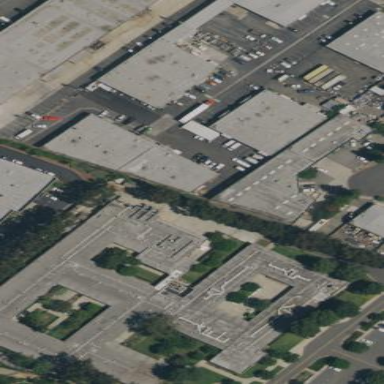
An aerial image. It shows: Warehouse building.